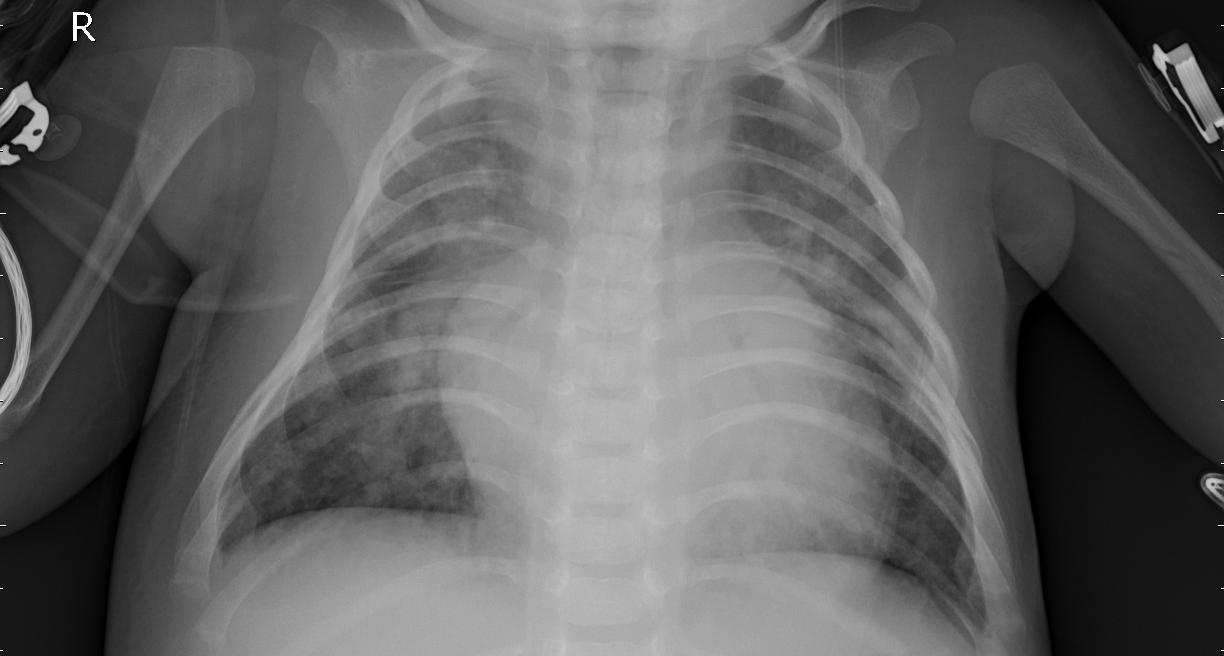
Diagnosis: PNEUMONIA